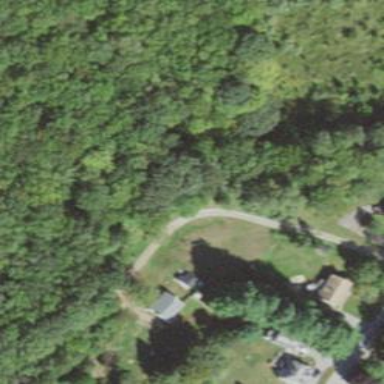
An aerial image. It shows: Residential driveway serving as service road.